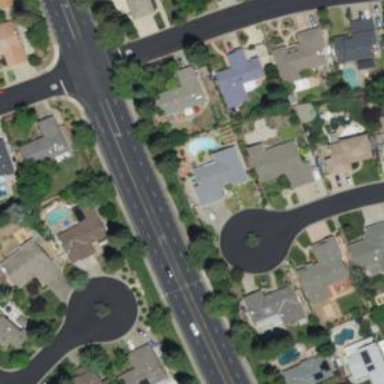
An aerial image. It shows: Turning loop on the road.